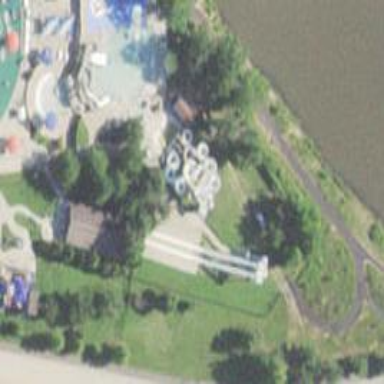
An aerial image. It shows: Water slide attraction.